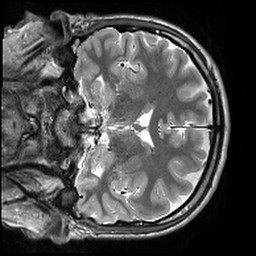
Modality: T2w
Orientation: coronal
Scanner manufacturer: siemens
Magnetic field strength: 3 T
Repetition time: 10.64 s
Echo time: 0.05 s